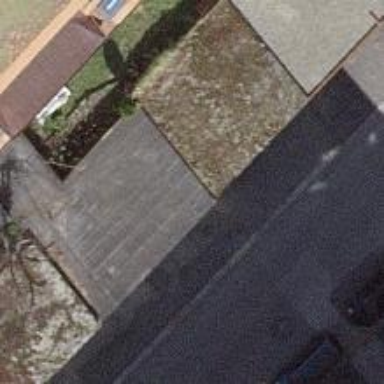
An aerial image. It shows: Garages with flat roofs.